Field crop: maize
Growth stage: 2
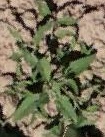
Species: atriplex